Question: I'm writing an API. And I need to validate the form. Other forms validate correctly, but this one does not validate at all.
This is my form type class:
'''
public function buildForm(FormBUilderInterface $builder, array $options){
$builder
->add('passwordConfirmation', RepeatedType::class, [
'required' => true,
'invalid_message' => 'Passwords must match!',
'type' => PasswordType::class
]);
}
/**
* @param OptionsResolver $resolver
*/
public function configureOption(OptionsResolver $resolver){
$resolver->setDefaults(array(
'data_class' => RepeatPassword::class,
'csrf_protection' => false
))
}
public function getName() {
return 'repeatPassword';
}
'''
My entity:
'''
class RepeatedPassword{
/**
* @var string
* @Assert\Length(
* min = 8,
* minMessage = "Your password must be at least {{ limit }} characters long")
* )
* @Assert\NotBlank()
*/
private $passwordConfirmation;
/**
* @return mixed
*/
public function getPasswordConfirmation() {
return $this->passwordConfirmation;
}
/**
* @param mixed $passwordConfirmation
*/
public function setPasswordConfirmation($passwordConfirmation): void{
$this->passwordConfirmation = $passwordConfirmation;
}
}
'''
Method where I try validate:
'''
public function resetPassword(Request $request): View{
$form = $this->createForm(RepeatPasswordType::class);
$form->handleRequest($request);
if ($form->isValid()) {
$this->userService->setPassword($this->getUser(), $form->getData()->getPasswordConfirmation());
return View::create([], Response::HTTP_OK);
}
return View::create($form->getErrors(), Response::HTTP_BAD_REQUEST);
}
'''
My config.yml file:
'''
validation: { enabled: true, enable_annotations: true }
serializer: { enable_annotations: true }
'''
Data I send and server response with status 400:
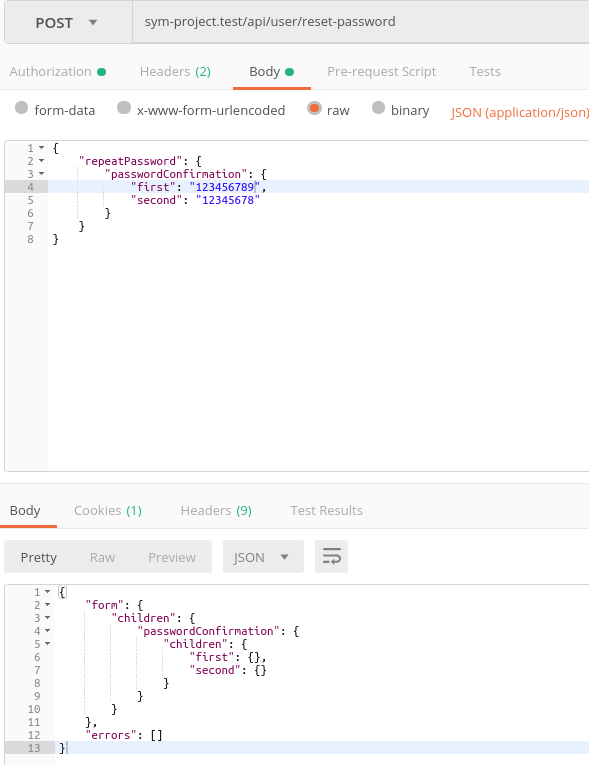
Answer: I've seen an issue before where '$form->handleRequest' was behaving differently to '$form->submit'. I was able to debug more effectively by manually calling submit.
'''
$form = $this->createForm(RepeatPasswordType::class);
if ($request->getMethod() === 'post') {
$form->submit($request->request->get($form->getName()));
if (!$form->isValid()) {
// etc
}
}
'''